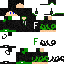
A male human skin with dark skin, wearing brown long hair dressed in a blue hoodie and black pants, featuring a closed mouth.